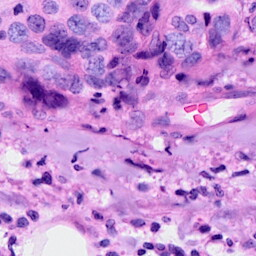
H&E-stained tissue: Breast